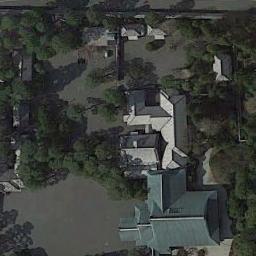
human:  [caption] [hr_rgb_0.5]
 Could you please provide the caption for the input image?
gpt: There are many trees beside the palace .

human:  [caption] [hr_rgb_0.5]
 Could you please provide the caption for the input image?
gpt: The roof of this palace is black and there is a white vacant lot in front of the palace .

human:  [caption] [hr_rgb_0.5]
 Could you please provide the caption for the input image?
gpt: The palace is on the open place surrounded by trees .

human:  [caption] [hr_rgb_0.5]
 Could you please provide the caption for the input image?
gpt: The palace is surrounded by a grove of trees .

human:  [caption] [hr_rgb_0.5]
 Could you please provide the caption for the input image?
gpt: There are many green trees around the palace .